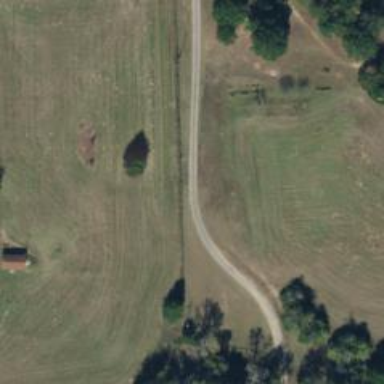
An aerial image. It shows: Driveway leading to service road.